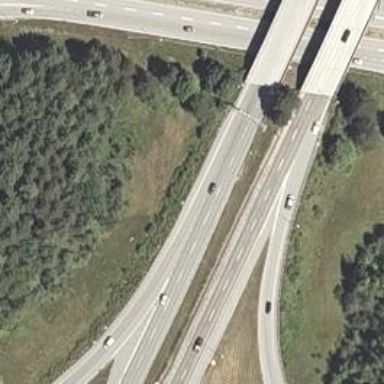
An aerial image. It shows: Motorway junction.